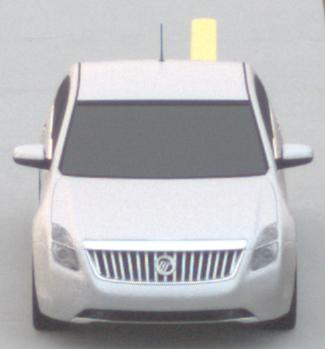
Make: Mercury
Model: Milan
Detailed model: -
Model produced from: 2009
Model produced until: 2010
Doors: 4
Color: white
Road condition: dry road
Daytime: sunrise or sunset
Contrast: low contrast